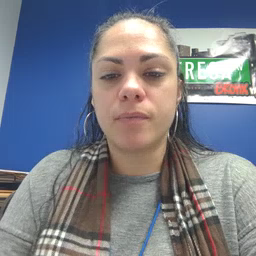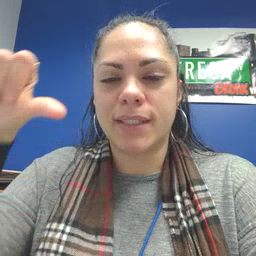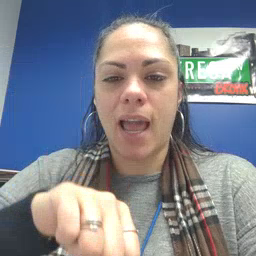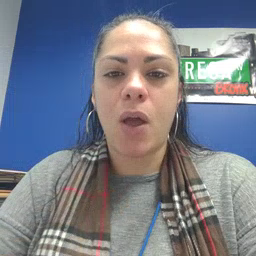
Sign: down